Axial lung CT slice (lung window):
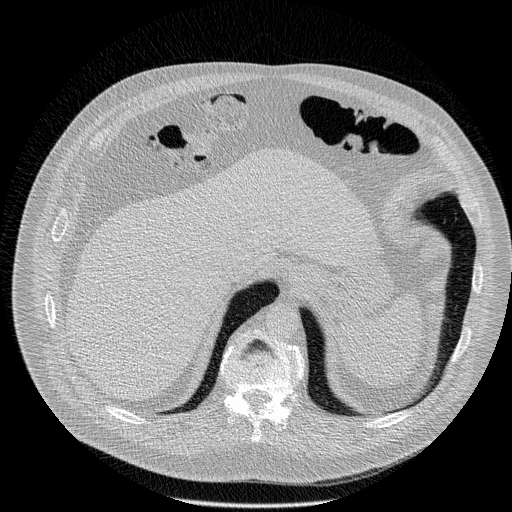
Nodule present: no